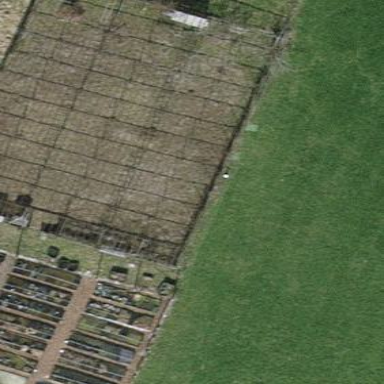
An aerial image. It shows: Greenhouse.